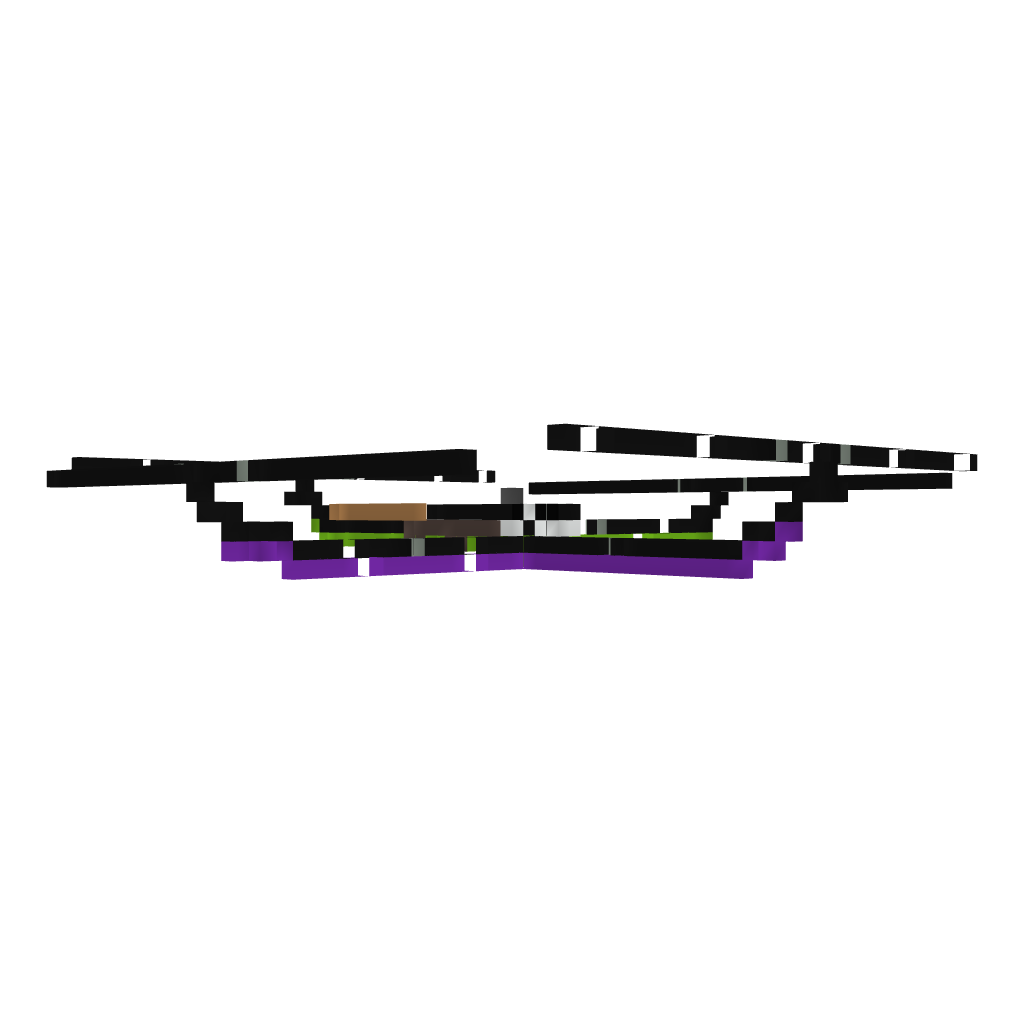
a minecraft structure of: Player Spawner [Good for PvP and Adventure Maps]